Question: When I use the following code to create an iframe:
'''
<iframe src="mypage.html" style="border: 0; width: 100%; height: 100%">Your browser doesn't support iFrames.</iframe>
'''
The iframe doesn't go all the way--a 10px white "border" surrounds the iframe. How could I solve this?
Here is an image of the problem:

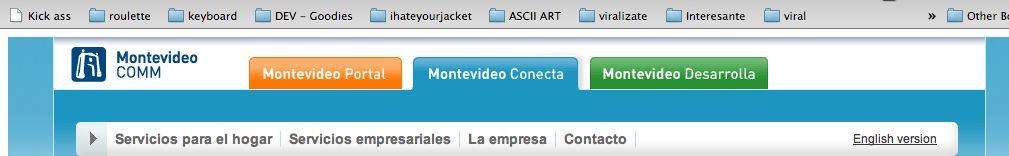
Answer: The 'body' has a default margin in most browsers. Try:
'''
body {
margin: 0;
}
'''
in the page with the 'iframe'.